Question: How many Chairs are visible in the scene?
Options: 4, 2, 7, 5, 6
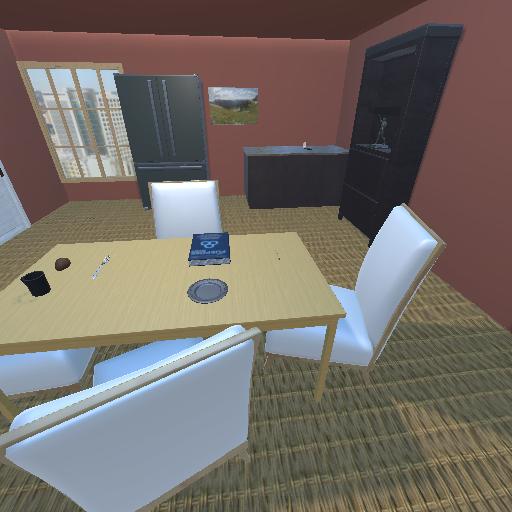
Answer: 4